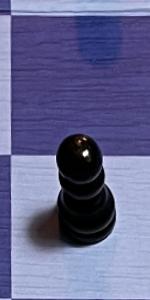
Label: Pawn_Black